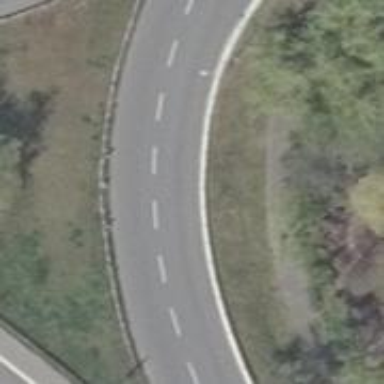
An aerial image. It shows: Trunk link highway.